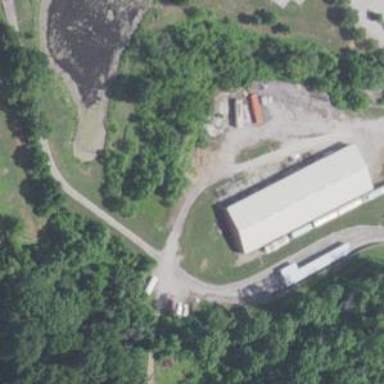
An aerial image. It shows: Workshop building.